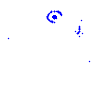
Particle: electron